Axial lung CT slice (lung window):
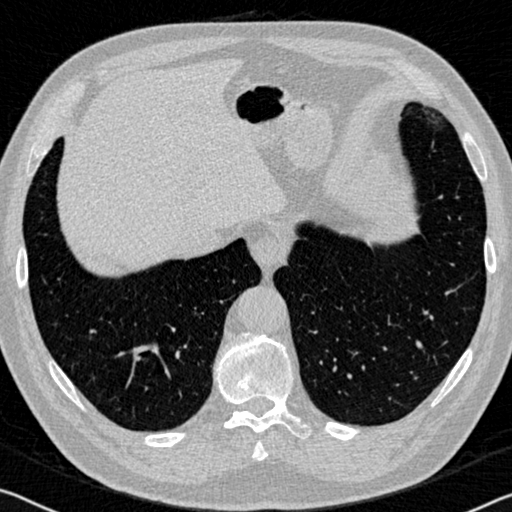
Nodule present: no